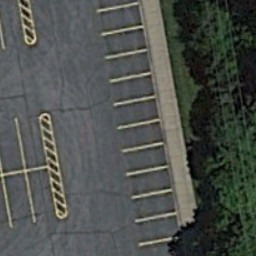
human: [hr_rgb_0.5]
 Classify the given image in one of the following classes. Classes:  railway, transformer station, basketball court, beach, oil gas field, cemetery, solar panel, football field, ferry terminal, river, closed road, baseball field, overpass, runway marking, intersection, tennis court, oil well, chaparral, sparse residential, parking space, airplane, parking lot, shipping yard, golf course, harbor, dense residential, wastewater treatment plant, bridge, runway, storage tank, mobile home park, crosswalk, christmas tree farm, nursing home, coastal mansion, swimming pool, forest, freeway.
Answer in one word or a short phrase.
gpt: parking space